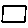
Label: square